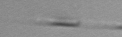
Label: Leptocylindrus